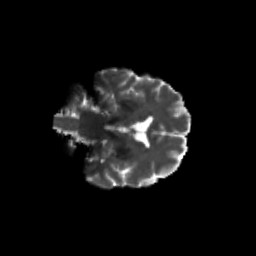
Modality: T2w
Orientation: coronal
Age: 61
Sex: male
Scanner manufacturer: siemens
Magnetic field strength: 3 T
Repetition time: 4.71 s
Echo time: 0.0906 s